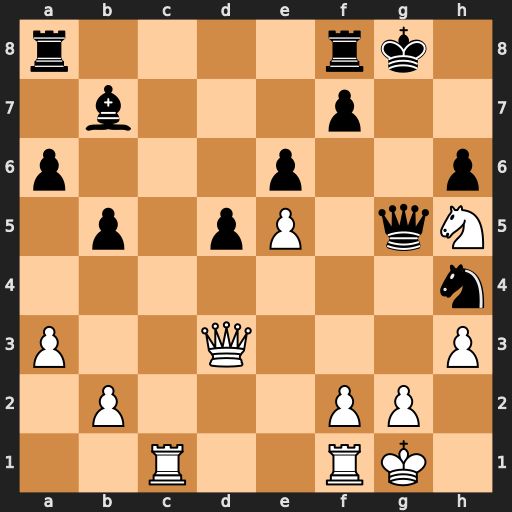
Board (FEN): r4rk1/1b3p2/p3p2p/1p1pP1qN/7n/P2Q3P/1P3PP1/2R2RK1
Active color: w
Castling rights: -
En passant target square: -
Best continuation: Nf6+ Qxf6 exf6